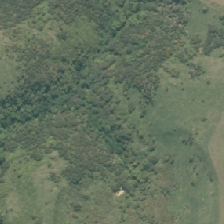
Land cover: grose_broom